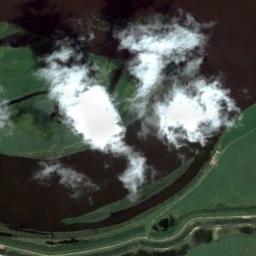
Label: cloud